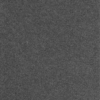
Label: dusty